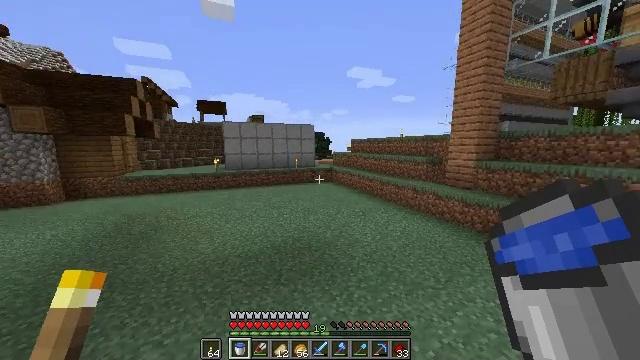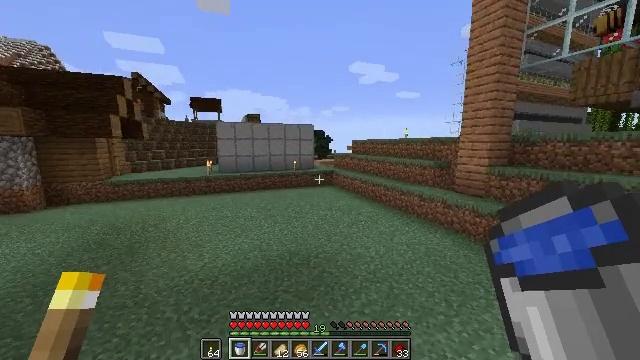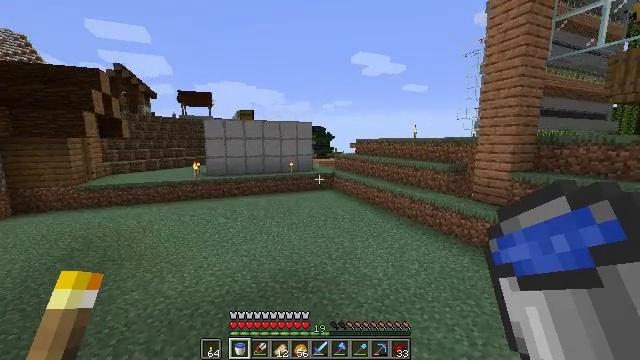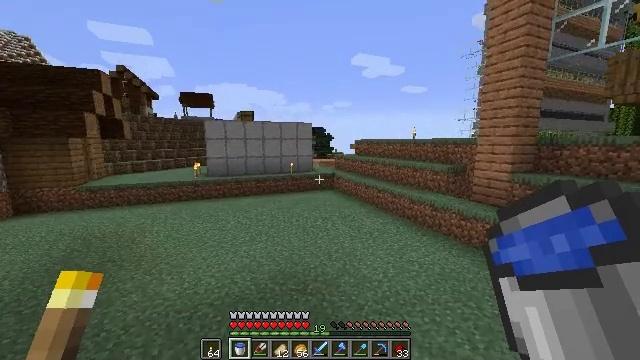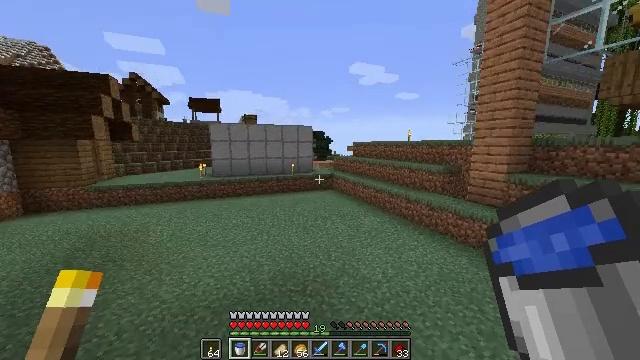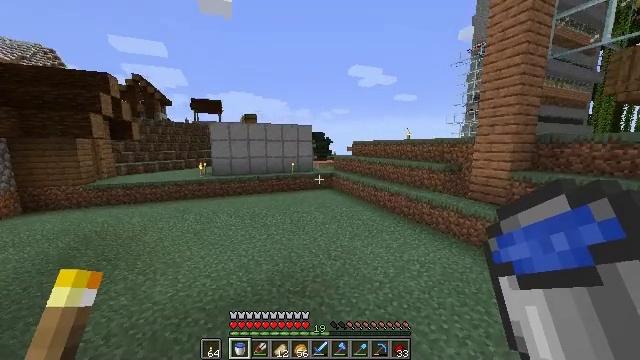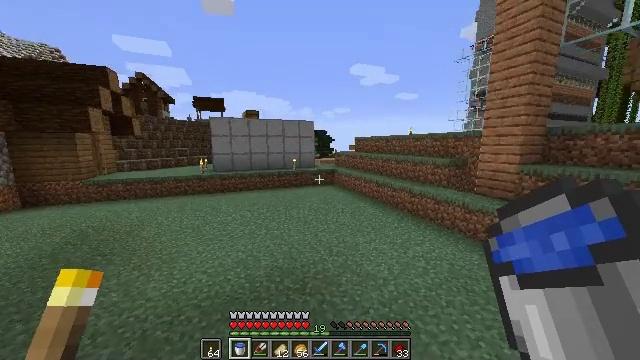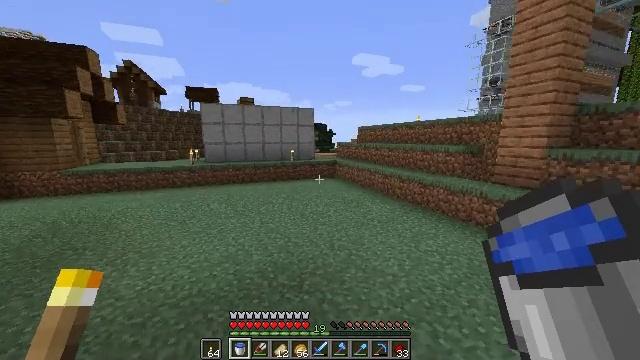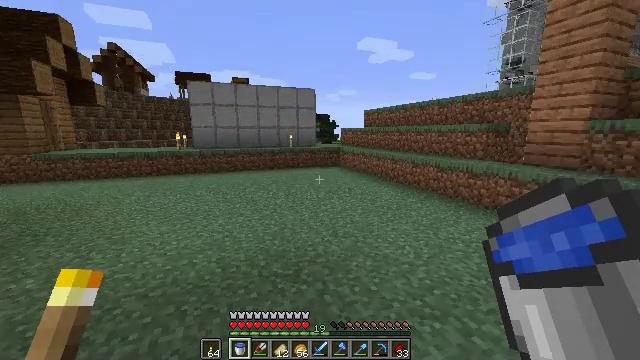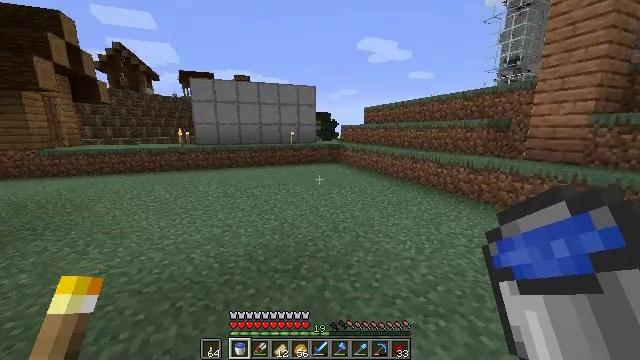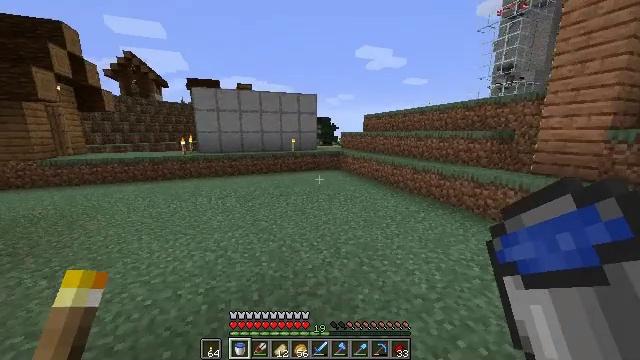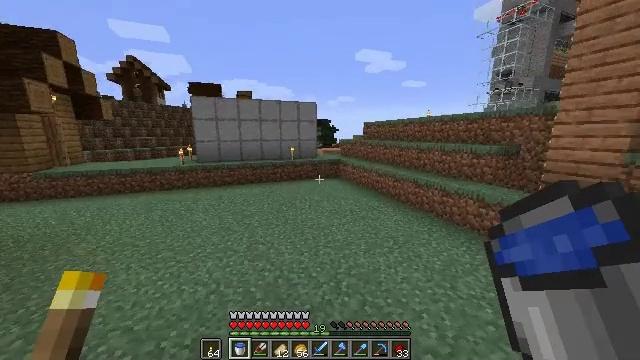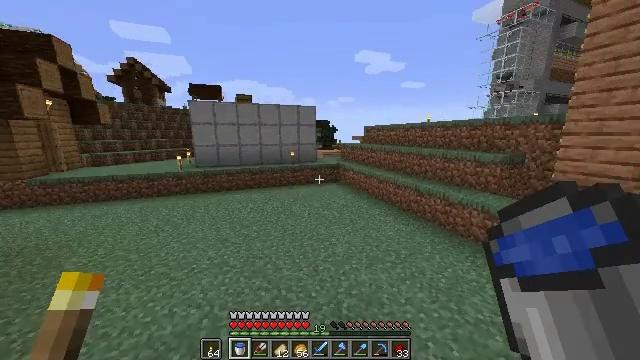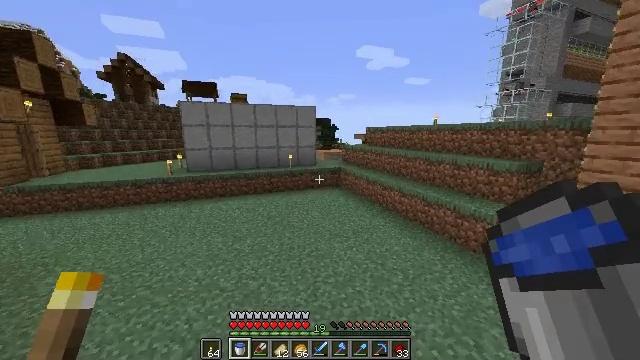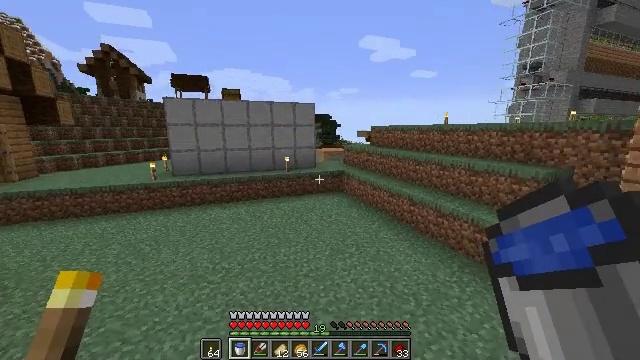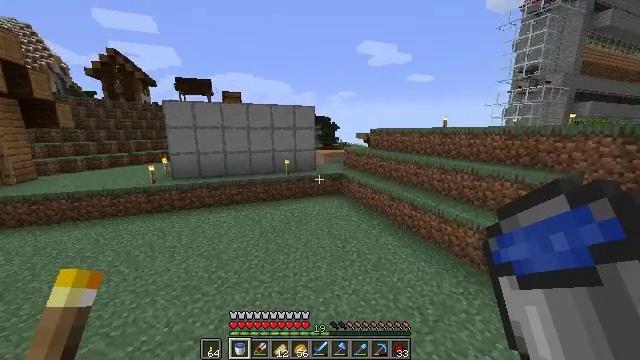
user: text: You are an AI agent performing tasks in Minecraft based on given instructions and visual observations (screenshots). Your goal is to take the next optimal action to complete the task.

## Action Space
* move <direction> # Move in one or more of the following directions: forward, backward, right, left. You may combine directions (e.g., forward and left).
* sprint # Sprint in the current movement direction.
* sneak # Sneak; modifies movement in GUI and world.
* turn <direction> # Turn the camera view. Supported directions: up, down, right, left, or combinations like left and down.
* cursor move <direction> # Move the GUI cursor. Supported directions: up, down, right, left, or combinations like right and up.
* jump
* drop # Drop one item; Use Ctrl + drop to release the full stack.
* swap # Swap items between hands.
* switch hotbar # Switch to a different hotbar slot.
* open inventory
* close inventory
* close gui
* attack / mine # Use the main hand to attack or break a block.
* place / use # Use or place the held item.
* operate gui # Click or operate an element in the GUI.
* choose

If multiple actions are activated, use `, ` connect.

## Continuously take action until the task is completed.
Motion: motion action
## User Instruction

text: Recycle the repeater from a redstone circuit.
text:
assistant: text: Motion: move forward, jump
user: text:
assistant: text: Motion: move forward, jump
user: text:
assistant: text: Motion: move forward, jump
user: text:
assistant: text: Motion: move forward, jump
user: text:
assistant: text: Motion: move forward, jump
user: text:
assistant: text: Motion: move forward, jump
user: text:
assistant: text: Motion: move forward, jump
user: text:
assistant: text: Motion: move forward, jump
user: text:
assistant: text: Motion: move forward, sprint, jump
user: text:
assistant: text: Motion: move forward, sprint, jump
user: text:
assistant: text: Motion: move forward, sprint, jump
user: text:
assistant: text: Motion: move forward, sprint, jump
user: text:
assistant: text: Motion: move forward, jump
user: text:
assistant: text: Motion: move forward, jump
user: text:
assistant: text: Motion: move forward, jump
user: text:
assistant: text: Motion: move forward, jump
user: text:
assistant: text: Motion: move forward, sprint, jump
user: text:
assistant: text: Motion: move forward, sprint, jump
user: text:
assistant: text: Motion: move forward, sprint, jump
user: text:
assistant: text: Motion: move forward, jump
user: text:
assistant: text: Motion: move forward, jump
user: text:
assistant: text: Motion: move forward, jump
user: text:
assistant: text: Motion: move forward, jump
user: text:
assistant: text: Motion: move forward, jump
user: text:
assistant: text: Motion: move forward, sprint, jump
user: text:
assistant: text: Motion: move forward, sprint, turn right, jump
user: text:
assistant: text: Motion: move forward, sprint, turn right, jump
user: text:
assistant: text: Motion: move forward, sprint, jump
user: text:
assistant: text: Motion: move forward, jump
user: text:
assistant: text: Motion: move forward, jump